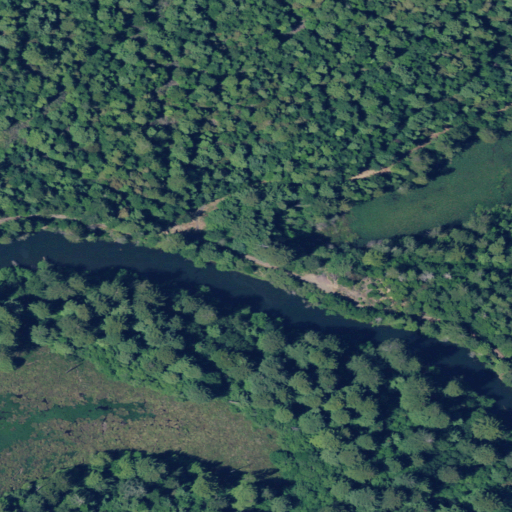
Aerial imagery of valley in California named Dry Dock Gulch containing evergreen forest, woody wetlands, open development, herbaceous wetlands, and mixed forest